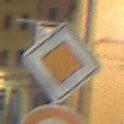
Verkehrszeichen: Vorfahrtsstrasse
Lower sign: Geschwindigkeit90
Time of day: Night
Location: Outdoor (Urban)
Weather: PartlyCloudy
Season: NotSpecified
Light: Artificial